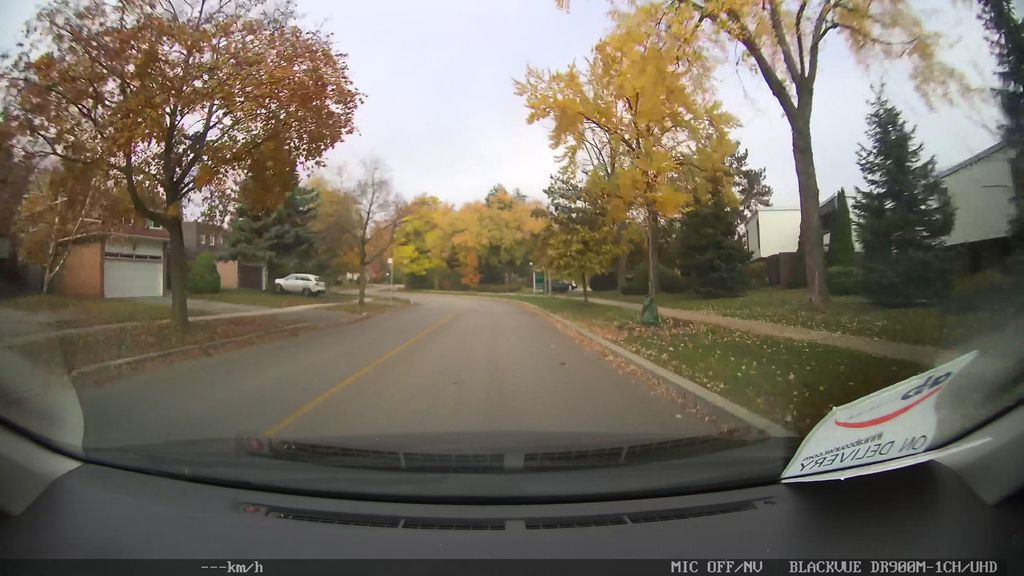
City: toronto